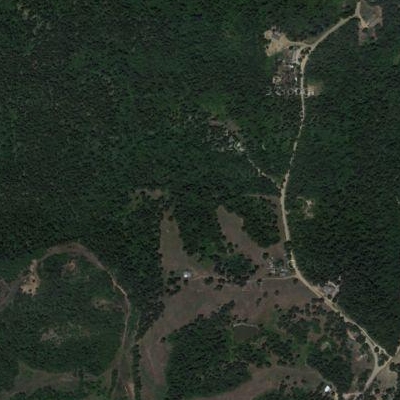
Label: eForest